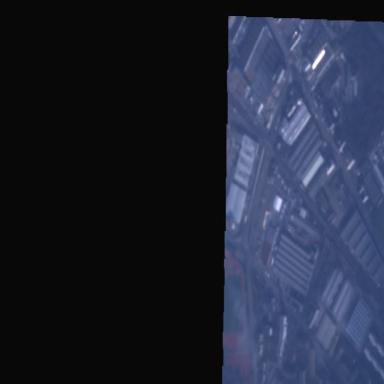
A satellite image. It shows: Industrial area.